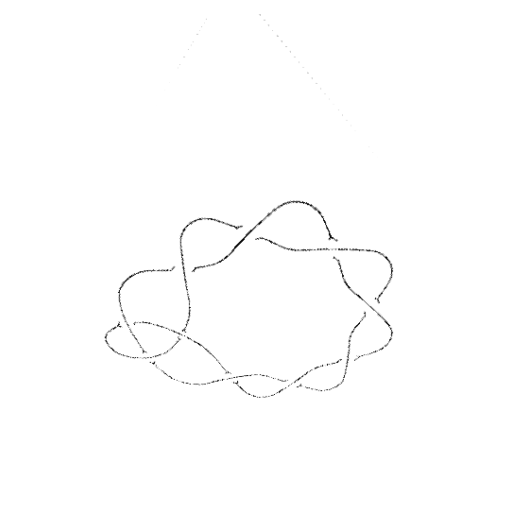
Crossing number: 10